Question: I've look around a little and cannot find a way to do this, basically I want to do shape animation, like the image below. Can this actually be done with iOS 6 API or even iOS 7 API? Everything in CAAnimation seems to be to move the whole layer to another CGPoint but not parts of a shape.

I could manually do it I guess, put an NSTimer on 1/24 or 1/60, calculate changes to my shape and redraw the incremental shifts until desired shape is reached, but obviously would like to take advantage of Apple's ease-in, ease-out timing effects (and save a lot dev time) too if Apple has API for this. TY.
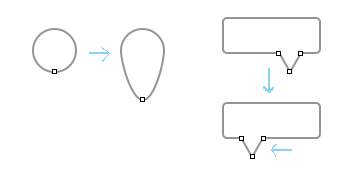
Answer: You could use 'CAShapeLayer' which has a property 'path' which is animatable. You would have to create your shape as a 'CGPath' by using the CGPath functions from Quartz or using UIBezierPath.
Your would have to do something like this:
'''
CAShapeLayer *shapeLayer = [CAShapeLayer layer];
shapeLayer.bounds = CGRectMake(0.f, 0.f, 50.f, 50.f);
shapeLayer.position = CGPointMake(50.f, 50.f);
shapeLayer.fillColor = [[UIColor redColor] CGColor];
shapeLayer.path = [[UIBezierPath bezierPathWithOvalInRect:shapeLayer.bounds] CGPath];
[self.view.layer addSublayer:shapeLayer];
CABasicAnimation *animation = [CABasicAnimation animationWithKeyPath:@"path"];
animation.fromValue = (__bridge id) [[UIBezierPath bezierPathWithOvalInRect:shapeLayer.bounds] CGPath];
animation.toValue = (__bridge id) [[UIBezierPath bezierPathWithRect:shapeLayer.bounds] CGPath];
animation.repeatCount = NSIntegerMax;
animation.duration = 2.0;
animation.autoreverses = YES;
[shapeLayer addAnimation:animation forKey:@"shapeAnimation"];
'''
If the interpolation of Core Animation does not work as expected you should have a look at 'CAKeyframeAnimation'.